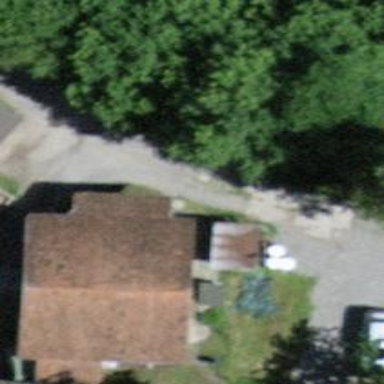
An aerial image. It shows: Rural barn.